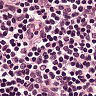
Metastatic tissue present: no